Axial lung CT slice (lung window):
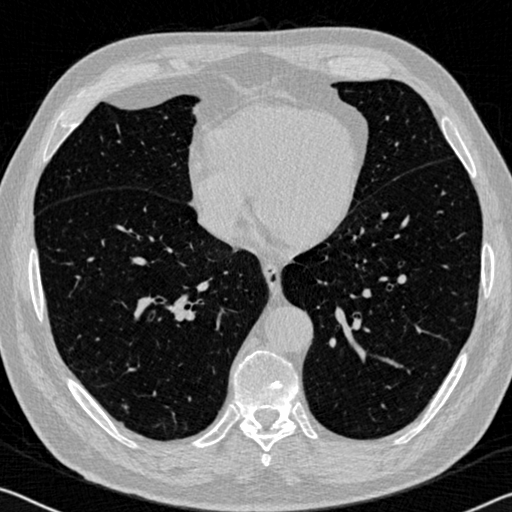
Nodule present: no